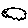
Label: cloud